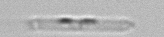
Label: Cerataulina_pelagica